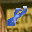
Label: 8